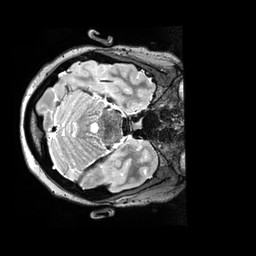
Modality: T2w
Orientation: axial
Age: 26
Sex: female
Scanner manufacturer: siemens
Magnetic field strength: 3 T
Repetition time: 3.2 s
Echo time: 0.564 s